Question: I am having a weird problem with my Blackberry Cascades application. I was trying to add a button to actionbar (at the bottom of the application). But when I test it in the Blackberry 10 Dev Alpha simulator (BB10_0_10.261) it seems that I have 2 (and sometimes 3) versions of the same button, as shown in the image below. While there should normally be only 1?

So what I do is adding a button to my page in QML like so:
'''
NavigationPane {
Page {
Container {
layout: StackLayout {
}
ListView {
...
}
}
actions: [
ActionItem {
title: "New Event"
ActionBar.placement: ActionBarPlacement.OnBar // HERE
onTriggered: {
var page = newEventPage.createObject();
navigationPane.push(page);
}
attachedObjects: ComponentDefinition {
id: newEventPage
source: "addEvent.qml"
}
}
]
}
onPopTransitionEnded: {
page.destroy();
}
}
'''
This code does not a lot more than adding a button "New Event" that will link to my "addEvent.qml"
But if I remove (or comment) the line 'Actionbar.placement: ActionBarPlacement.OnBar' (marked with 'HERE' in the code above), I only get 1 button as was expected. But this button is situated in the overflow menu, while I want it on the ActionBar at the bottom.
All the different versions of the buttons do exactly the same thing (the expected behaviour by the way: opening addEvent.qml).
What I've already tried: "Clean.." and then "Rebuild"; this didn't work. I also tried to move the actions-array to other places, as I thought this could be on the wrong place, but this didn't help either. Removing the application on the simulator, and then reinstalling it.
I also tried it on a different computer, and other simulator, as I thought it could maybe be my computer. But I had the same problem there.
I don't know if this is a bug or not, but I guess I am doing something wrong, since I don't have a lot of experience in Cascades Development. I have looked everywhere, but haven't anybody else with the same problem. I haven't tested it on a real device, because I don't have a BB10 device (yet).
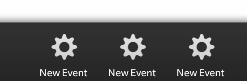
Answer: I asked this question on the Blackberry Cascades forum, because I thought most of the experts would reside there. And apparantly, they could <URL> my question.
Apparantly the problem was that I used 'qml->setContextProperty("model", model);'
in my C++ code. And I thought that it didn't make a huge of difference, so I've put this line behind the line 'AbstractPane *root = qml->createRootObject<AbstractPane>();'
But apparantly it does make a difference, because then you will receive your buttons double .
So this problem is actually fairly simple to solve when you know it, just move the 'setContextProperty' lines before the 'createRootObject' line and everything is solved.
And the problem I had with 3 buttons, seems to be that I had 2 'setContextProperty' lines of code, behind the 'createRootObject' line. So for every 'setContextProperty' line, the buttons were duplicated.